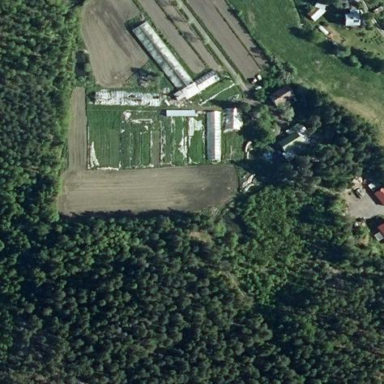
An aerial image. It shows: Farmyard area.